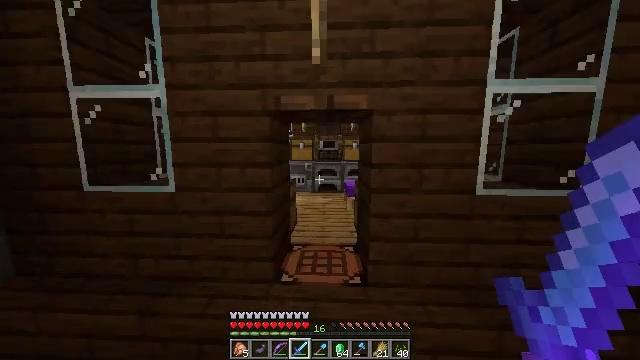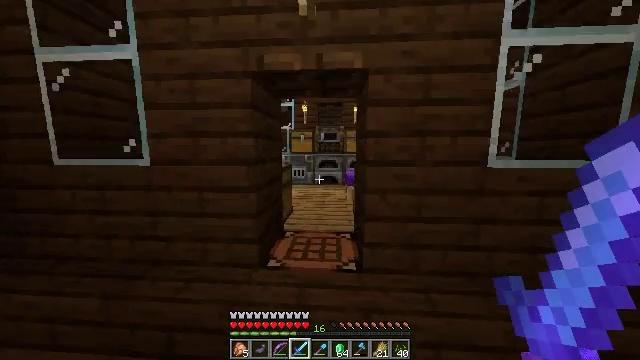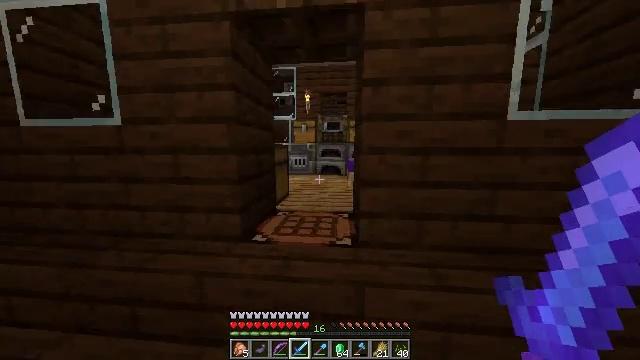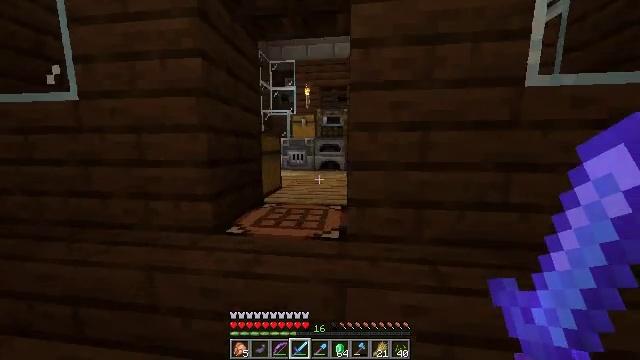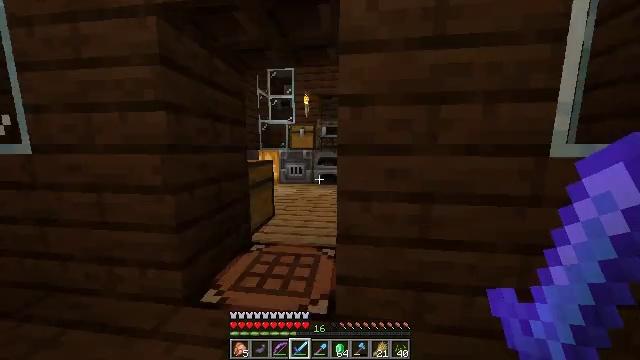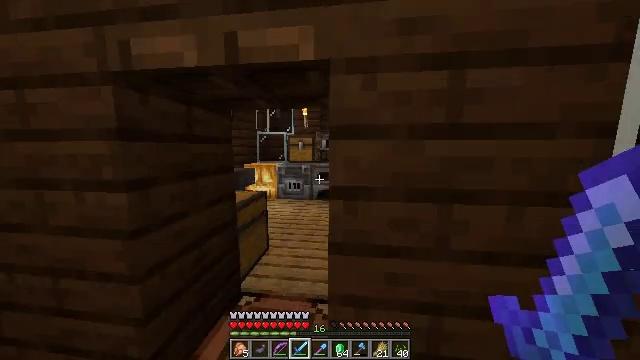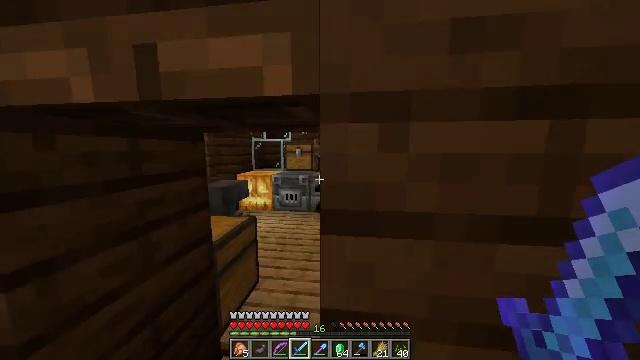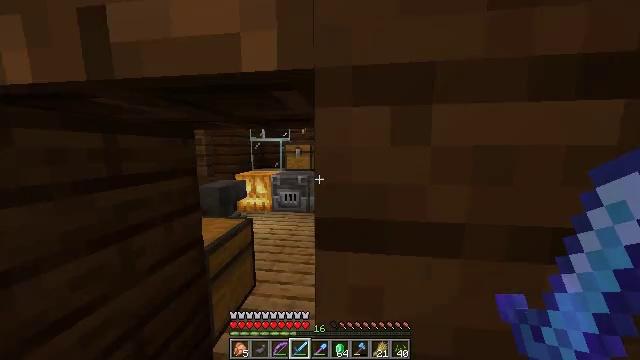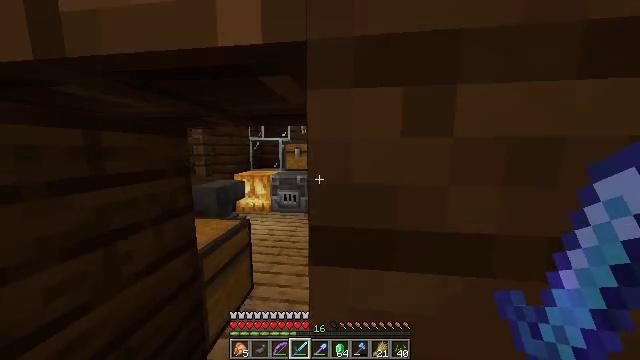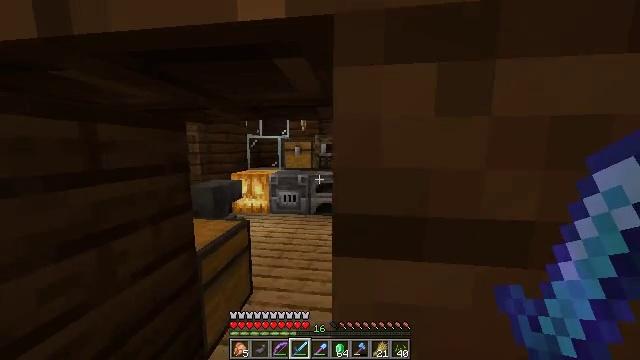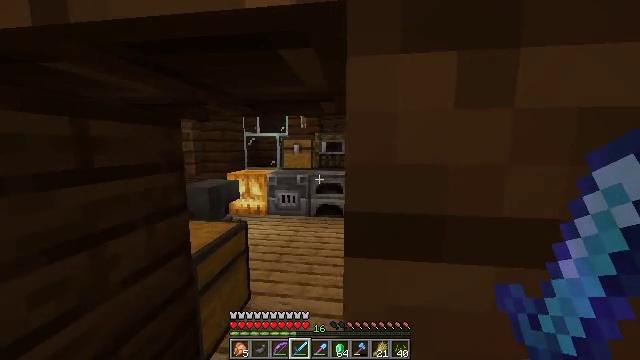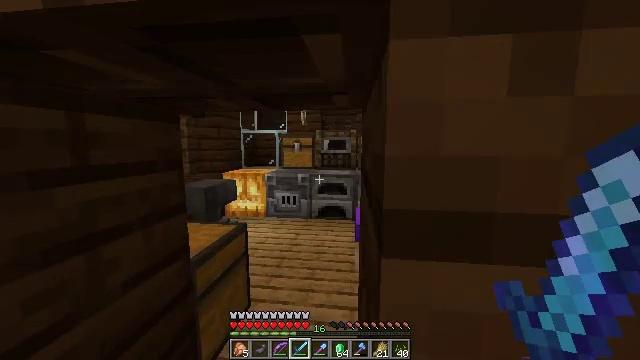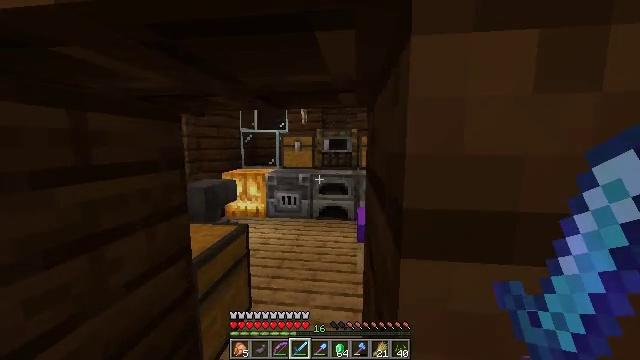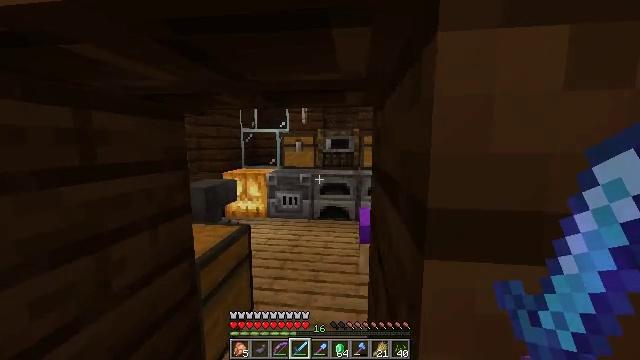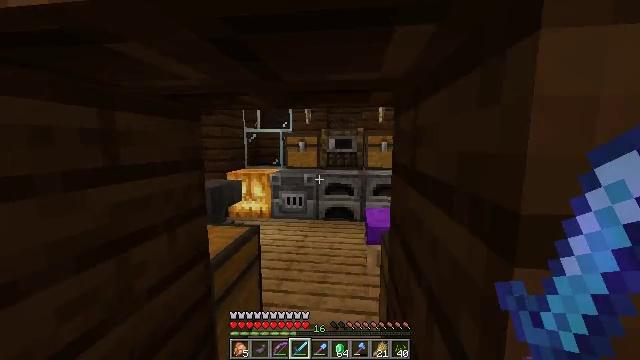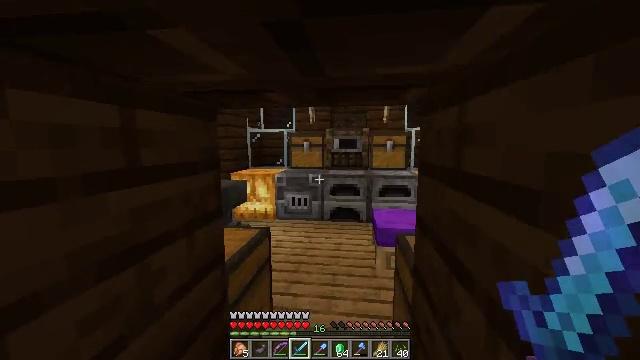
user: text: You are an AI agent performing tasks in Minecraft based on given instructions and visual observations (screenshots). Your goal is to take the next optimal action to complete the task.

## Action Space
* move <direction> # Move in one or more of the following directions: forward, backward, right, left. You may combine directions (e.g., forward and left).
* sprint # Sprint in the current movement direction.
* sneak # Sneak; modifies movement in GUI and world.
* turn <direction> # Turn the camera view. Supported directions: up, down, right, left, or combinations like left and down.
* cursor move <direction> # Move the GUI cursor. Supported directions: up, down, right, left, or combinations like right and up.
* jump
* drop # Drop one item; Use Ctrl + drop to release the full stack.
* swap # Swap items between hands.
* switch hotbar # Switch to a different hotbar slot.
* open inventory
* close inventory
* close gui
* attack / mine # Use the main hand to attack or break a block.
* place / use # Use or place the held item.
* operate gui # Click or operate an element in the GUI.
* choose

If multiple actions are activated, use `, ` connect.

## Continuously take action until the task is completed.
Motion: motion action
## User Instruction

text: Collect spruce leaves for landscaping.
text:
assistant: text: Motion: move forward, turn left
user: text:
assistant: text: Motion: move forward, turn left
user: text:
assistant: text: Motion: move forward, turn left
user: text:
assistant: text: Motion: move forward
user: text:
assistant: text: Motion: move forward
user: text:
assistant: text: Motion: move forward
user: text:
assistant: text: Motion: move forward
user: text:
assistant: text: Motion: move forward
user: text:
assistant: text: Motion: move forward
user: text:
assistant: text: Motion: move forward
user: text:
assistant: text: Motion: move forward
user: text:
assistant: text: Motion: move forward
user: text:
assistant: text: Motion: move forward
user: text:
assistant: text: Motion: move forward and move left
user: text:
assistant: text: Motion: move forward and move left
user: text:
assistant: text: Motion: move forward and move left
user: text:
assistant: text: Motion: move forward and move left
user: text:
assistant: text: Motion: move forward, turn right
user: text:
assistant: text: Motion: move forward, turn right and down
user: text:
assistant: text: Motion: move forward, turn right and down
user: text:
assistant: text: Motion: move forward, turn right
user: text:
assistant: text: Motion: move forward, sprint
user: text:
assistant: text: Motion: move forward, sprint
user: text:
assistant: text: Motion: move forward, sprint
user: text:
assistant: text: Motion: move forward, sprint
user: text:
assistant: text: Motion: move forward
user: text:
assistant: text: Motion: move forward
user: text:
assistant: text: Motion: move forward
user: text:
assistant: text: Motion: move forward, turn right
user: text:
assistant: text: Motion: move forward, turn right and down